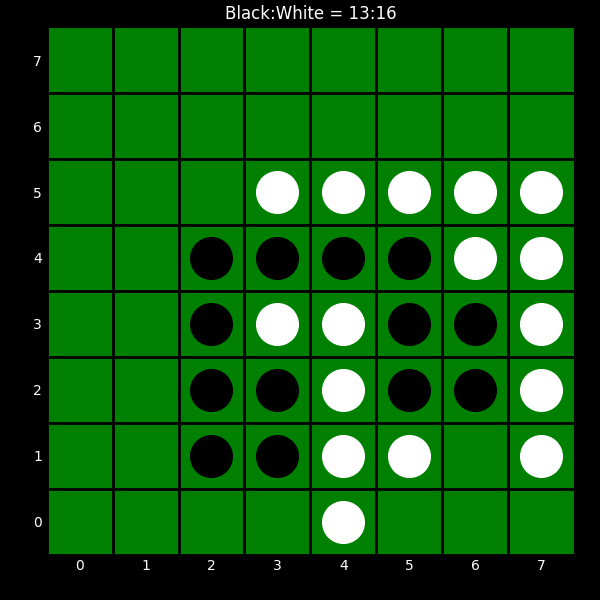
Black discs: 13
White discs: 16